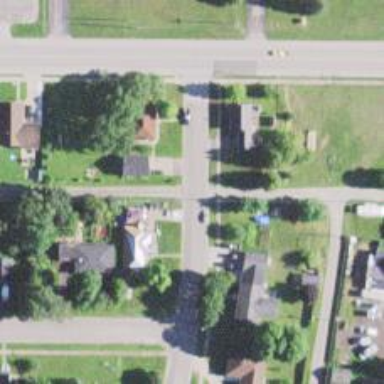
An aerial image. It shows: Alley classified as service road.